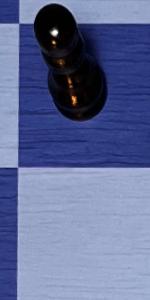
Label: Empty